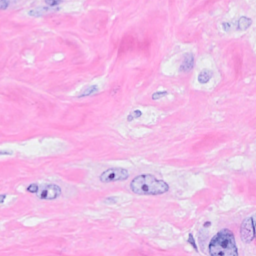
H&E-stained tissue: Breast